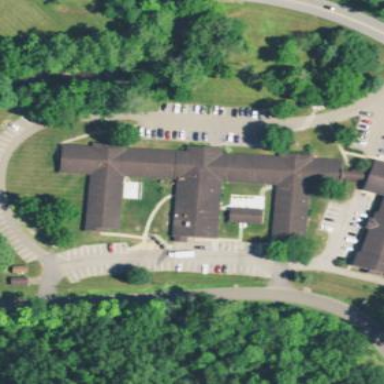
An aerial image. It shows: Nursing home building.